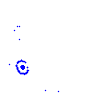
Particle: pion